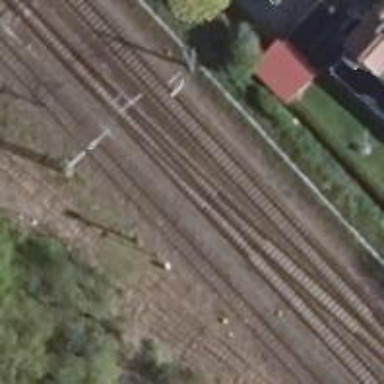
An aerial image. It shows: Signal light at railway crossing.